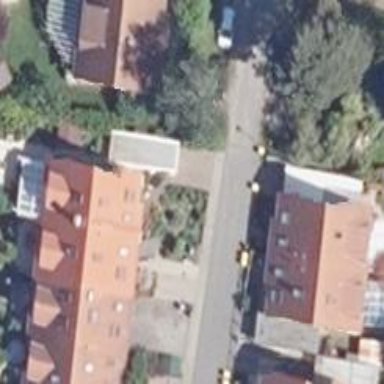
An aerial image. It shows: Residential road with asphalt surface and no sidewalk.